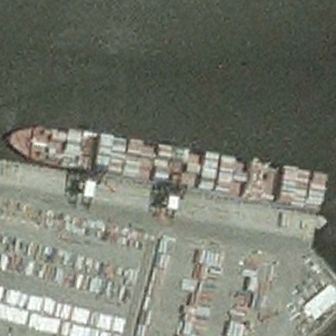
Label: Container_ship